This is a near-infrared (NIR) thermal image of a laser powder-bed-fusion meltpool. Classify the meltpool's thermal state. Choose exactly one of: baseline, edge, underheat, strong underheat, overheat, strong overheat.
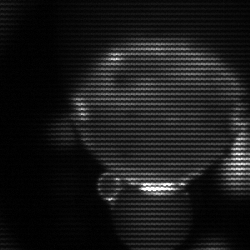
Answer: edge